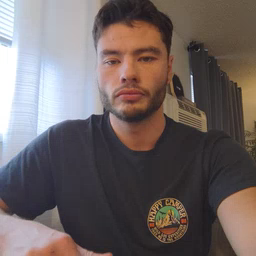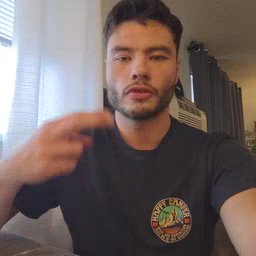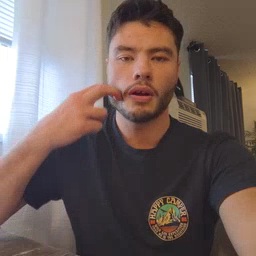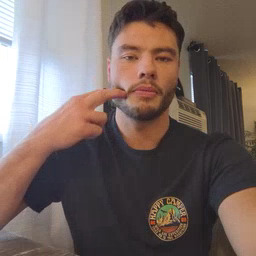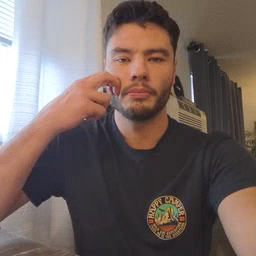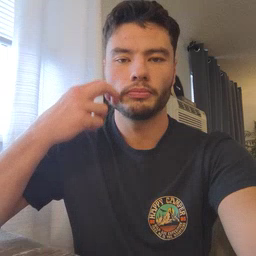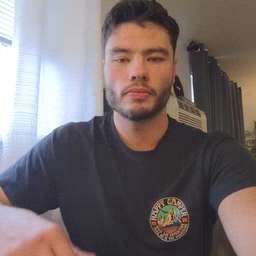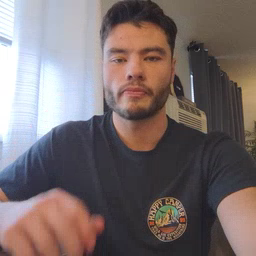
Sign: gum